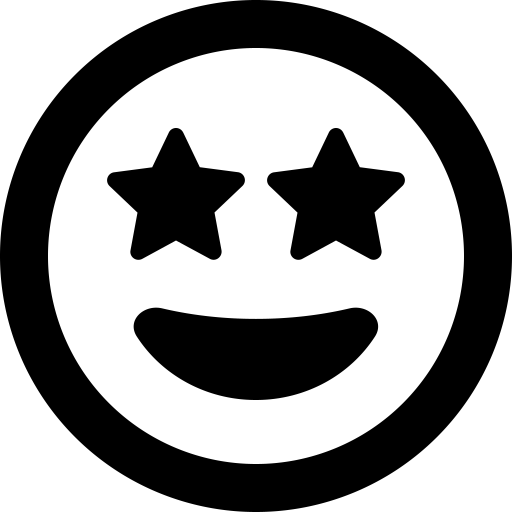
Tags: icon, FontAwesome, fa-icon, outline, face, grin, stars